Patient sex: M
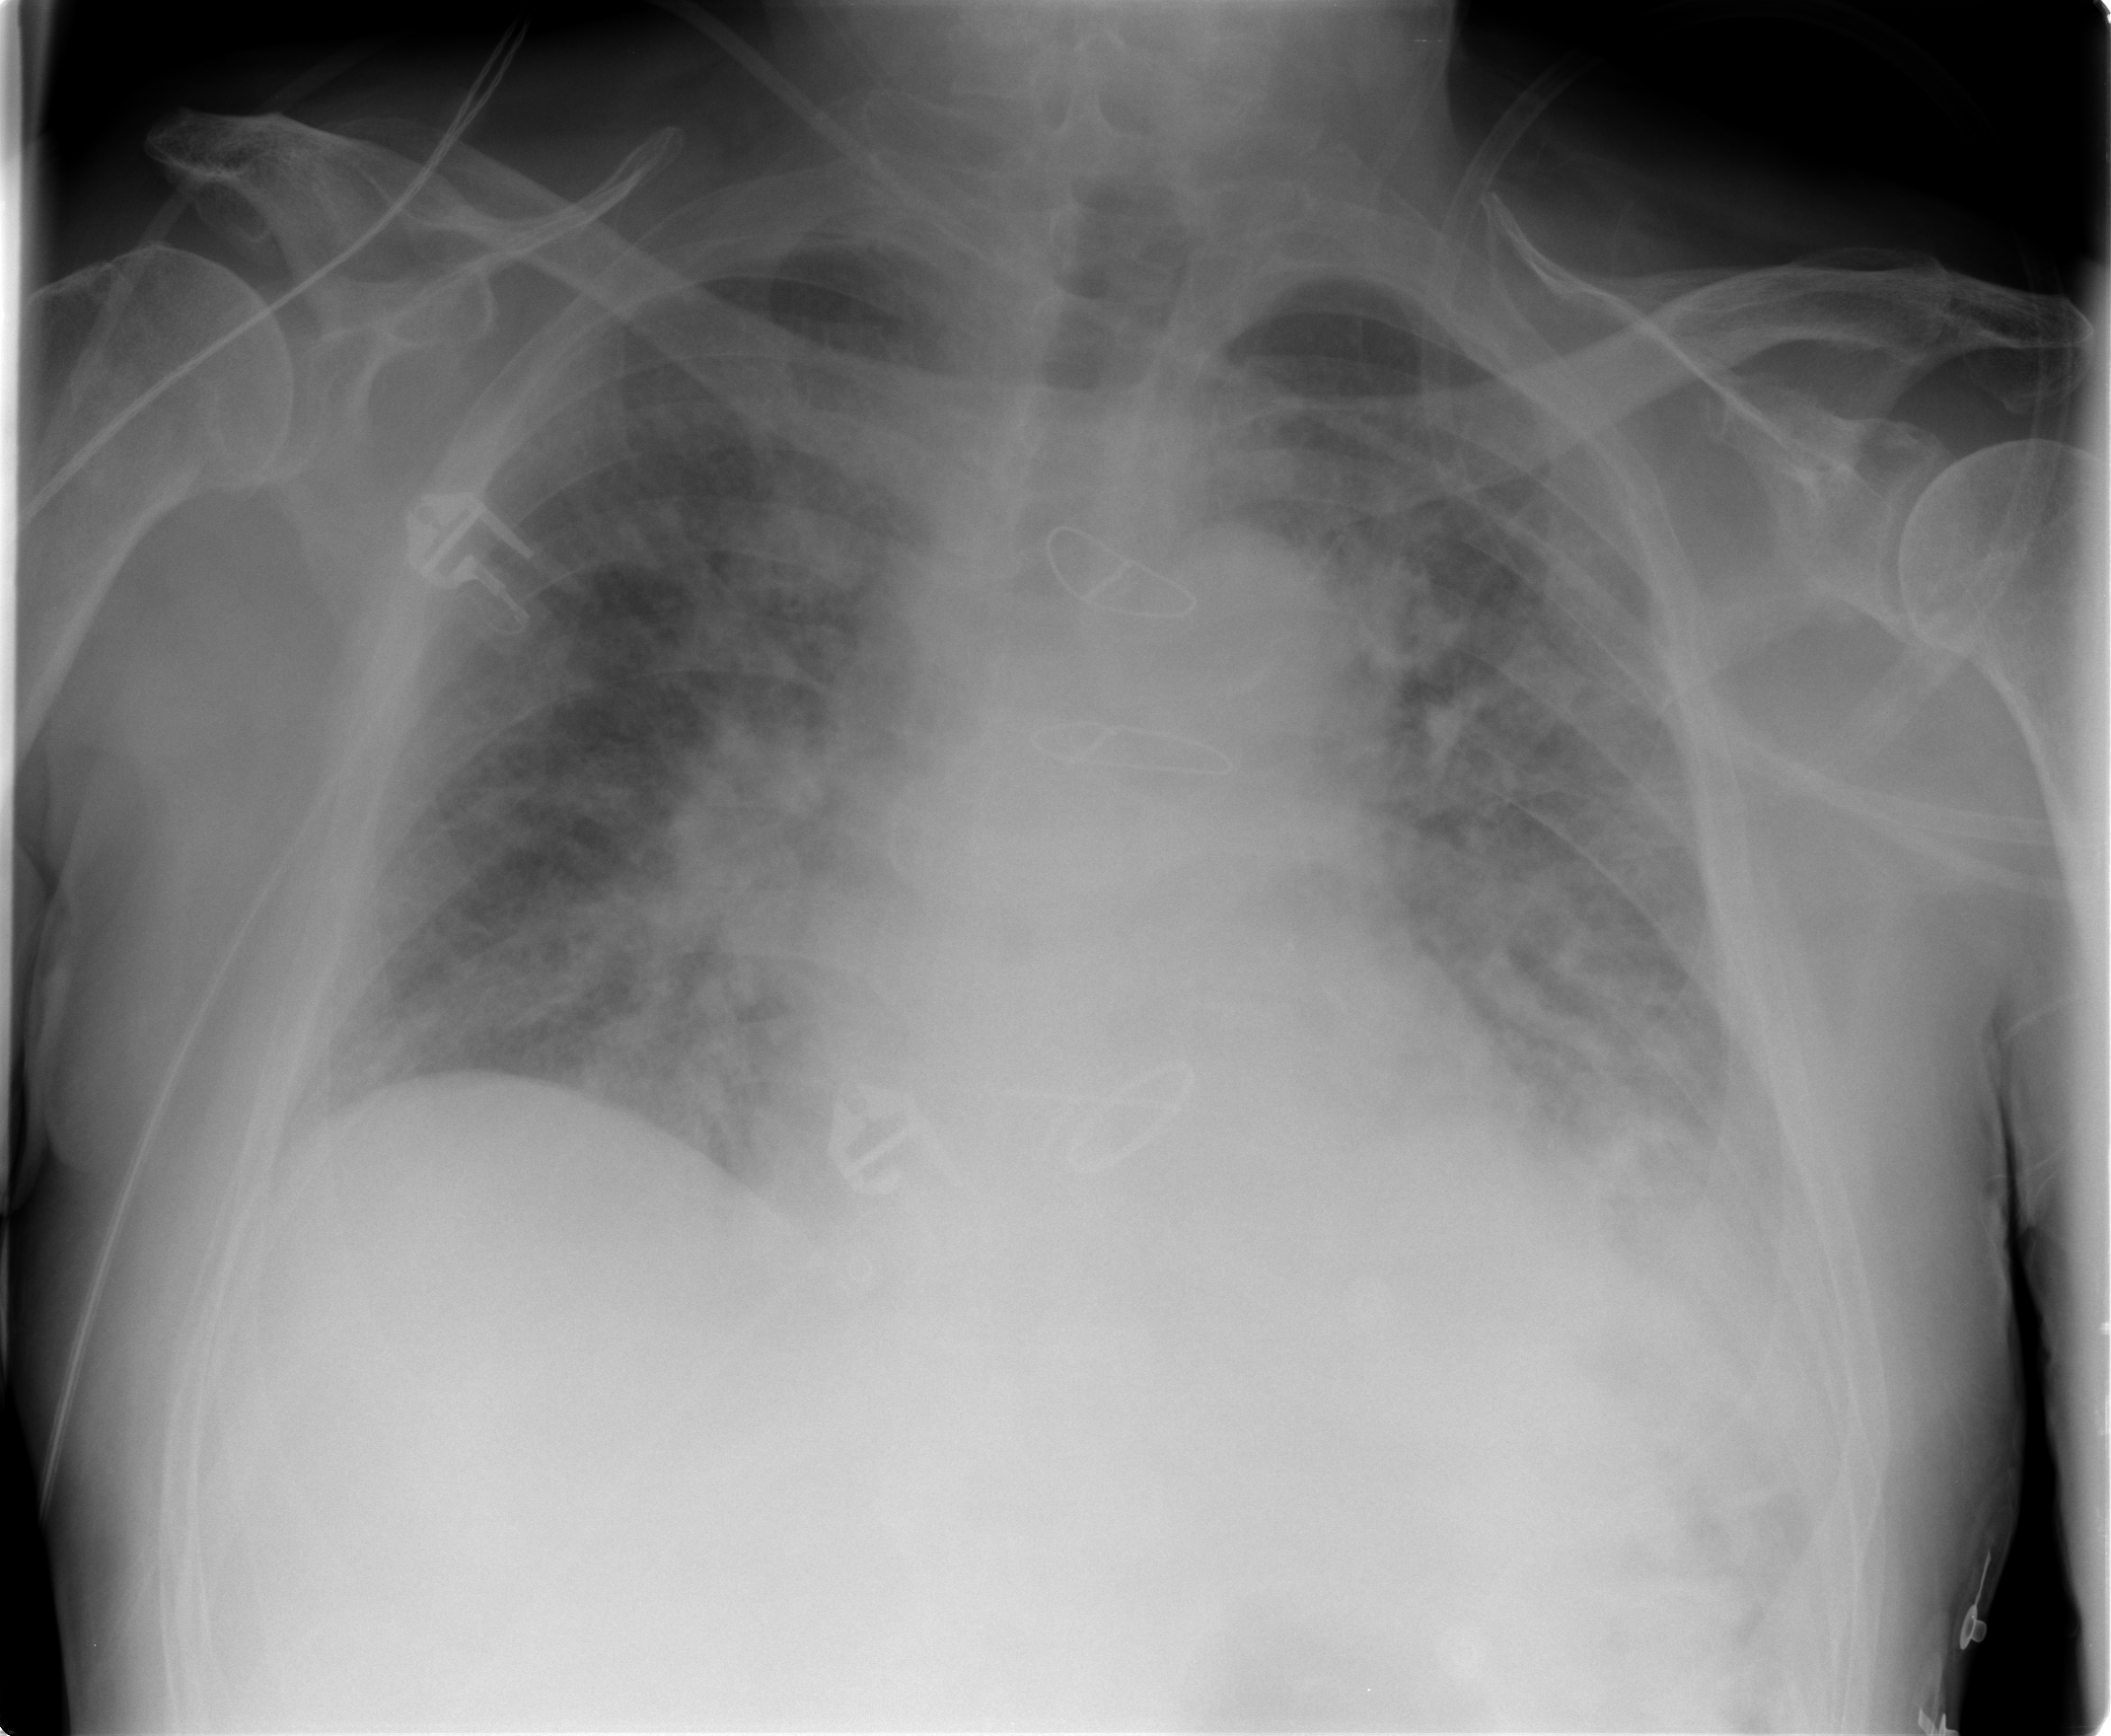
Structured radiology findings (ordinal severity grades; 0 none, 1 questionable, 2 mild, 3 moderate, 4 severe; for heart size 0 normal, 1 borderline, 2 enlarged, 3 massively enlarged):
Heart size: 2
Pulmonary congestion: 3
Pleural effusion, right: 0
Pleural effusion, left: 3
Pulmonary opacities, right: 2
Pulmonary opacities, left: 3
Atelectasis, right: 0
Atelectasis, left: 0